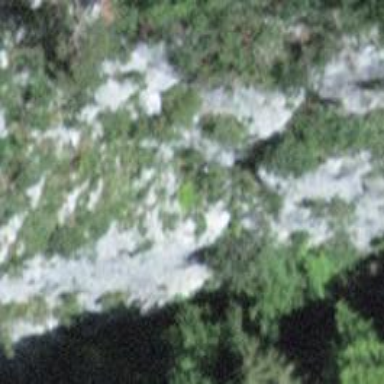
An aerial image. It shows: Cliff in nature.